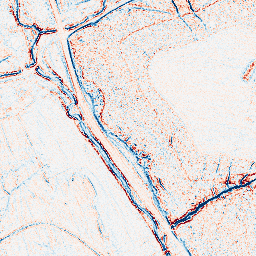
Category: edge_preserving
Decomposition family: bilateral
Decomposition parameters: d: 5
sigma_color: 150
sigma_space: 75
Upsampling method: edge_directed
Upsampling parameters: scale: 2
Upsampling scale: 2